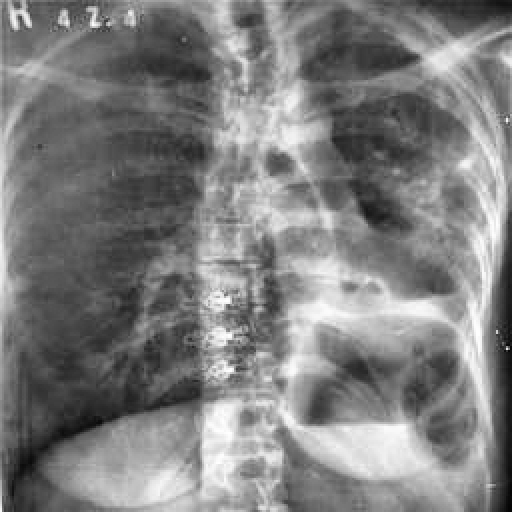
Finding: TUBERCULOSIS